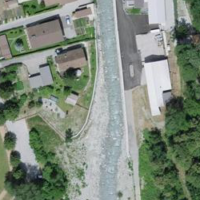
EUNIS habitat code: 54
Species observed at this site:
Prunus mahaleb